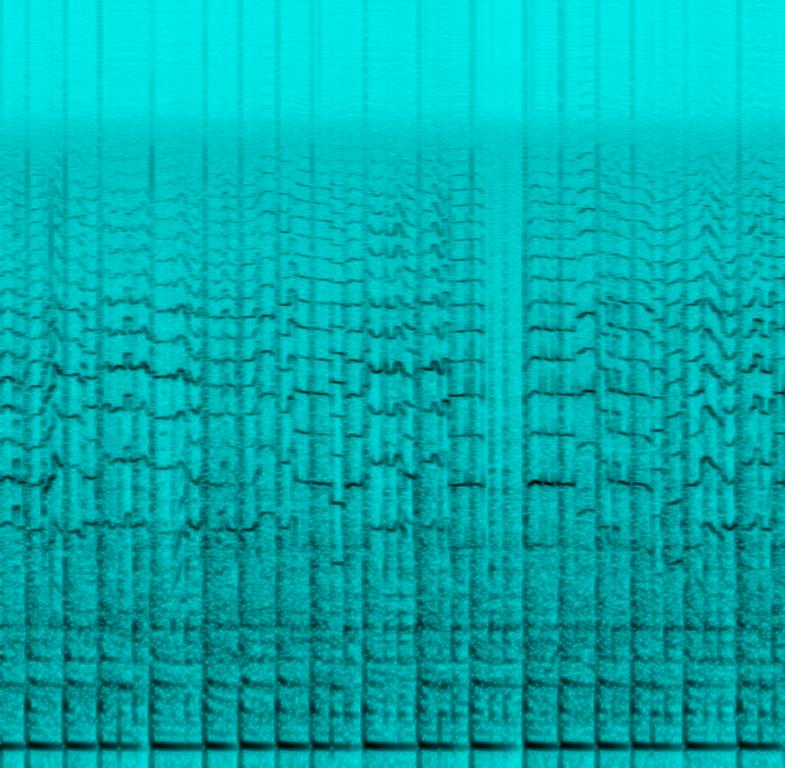
The low quality recording features a man talking in the background over woodwind melody and wooden percussion. It sounds like a traditional folk song and the recording is noisy and in mono.